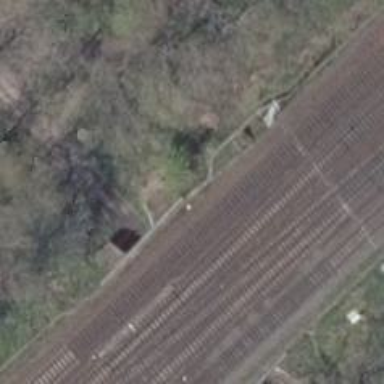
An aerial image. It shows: Railway with electrified contact lines.